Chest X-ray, AP view. Patient: 58 years old, sex M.
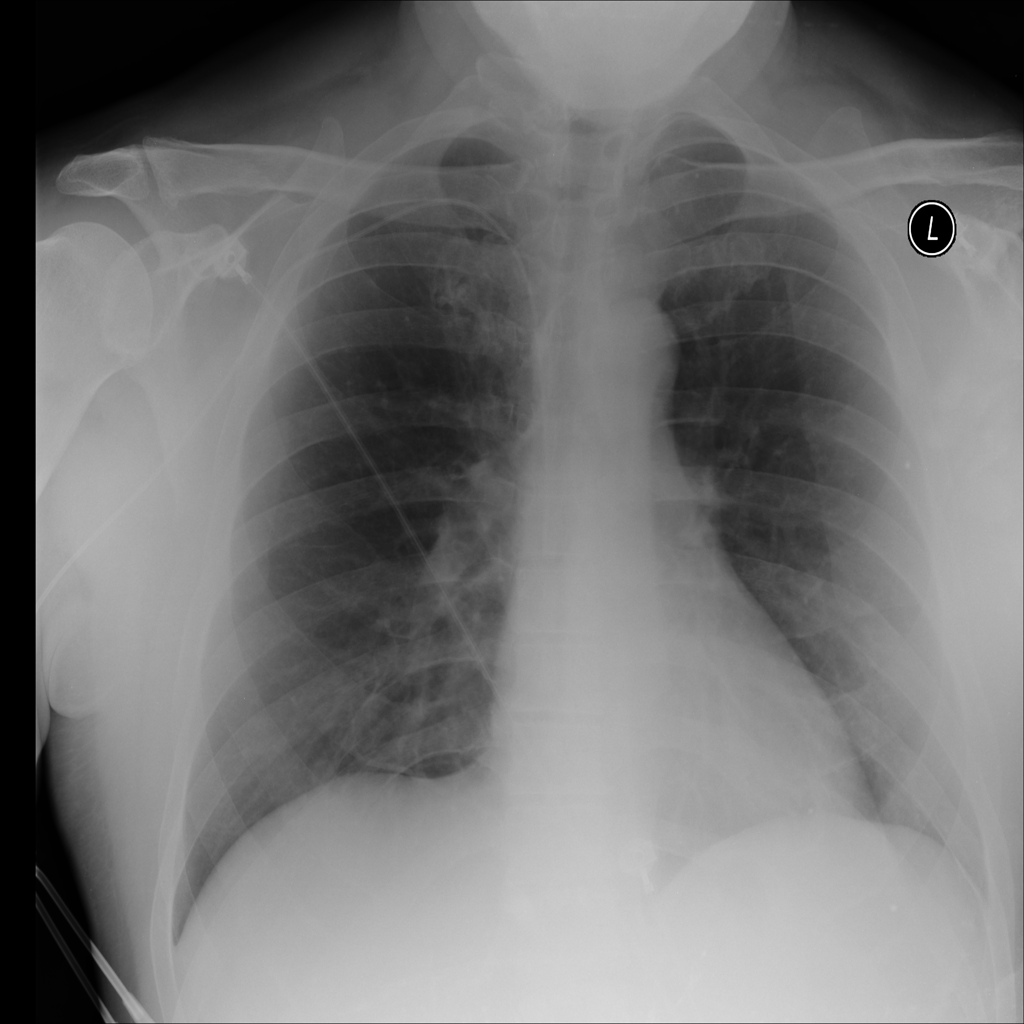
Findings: Infiltration